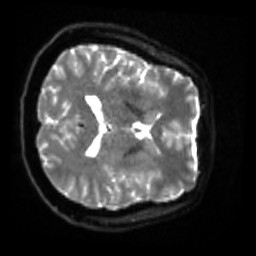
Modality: sbref
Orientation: axial
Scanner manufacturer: siemens
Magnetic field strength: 3 T
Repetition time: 4 s
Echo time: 0.0594 s